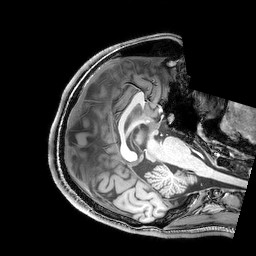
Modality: T1w
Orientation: axial
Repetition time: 0.00828 s
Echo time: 0.00388 s